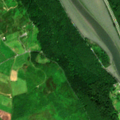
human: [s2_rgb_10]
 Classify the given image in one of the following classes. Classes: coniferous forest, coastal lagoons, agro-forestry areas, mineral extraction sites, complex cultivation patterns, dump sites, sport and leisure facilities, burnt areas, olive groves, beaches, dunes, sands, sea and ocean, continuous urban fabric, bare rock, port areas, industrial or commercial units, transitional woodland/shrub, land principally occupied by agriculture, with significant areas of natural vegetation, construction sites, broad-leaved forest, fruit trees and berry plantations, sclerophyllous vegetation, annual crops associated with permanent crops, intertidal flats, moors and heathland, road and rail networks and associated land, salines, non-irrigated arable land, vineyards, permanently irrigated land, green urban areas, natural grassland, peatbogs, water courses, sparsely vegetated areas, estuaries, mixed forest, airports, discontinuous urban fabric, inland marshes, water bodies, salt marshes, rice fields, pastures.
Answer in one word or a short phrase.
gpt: pastures, coniferous forest, mixed forest, estuaries